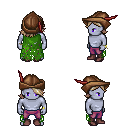
a pixel art fantasy rpg character, male body template, dark elf, purple skin, green tattered cape, magenta pants, white blonde swoop hairstyle, leather cap, bracelets, maroon shoes, four views (front, back, left, right), 2x2 character sprite sheet, small pixel art, hard edges, no anti-aliasing